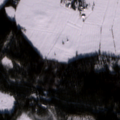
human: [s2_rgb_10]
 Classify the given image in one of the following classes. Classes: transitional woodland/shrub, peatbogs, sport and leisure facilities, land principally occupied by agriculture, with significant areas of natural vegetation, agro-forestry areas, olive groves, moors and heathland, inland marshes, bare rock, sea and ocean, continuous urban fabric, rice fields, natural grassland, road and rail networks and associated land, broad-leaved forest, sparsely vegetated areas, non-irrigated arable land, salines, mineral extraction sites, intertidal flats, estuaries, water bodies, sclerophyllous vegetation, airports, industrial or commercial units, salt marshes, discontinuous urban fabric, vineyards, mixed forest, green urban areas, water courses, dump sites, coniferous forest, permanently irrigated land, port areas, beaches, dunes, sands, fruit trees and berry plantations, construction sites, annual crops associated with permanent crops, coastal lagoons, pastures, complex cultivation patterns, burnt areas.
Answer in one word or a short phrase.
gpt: non-irrigated arable land, coniferous forest, mixed forest, transitional woodland/shrub